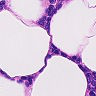
Metastatic tissue present: no